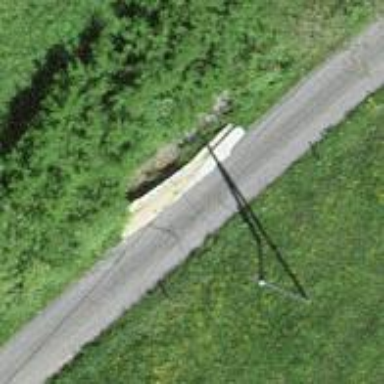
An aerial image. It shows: Power pole.